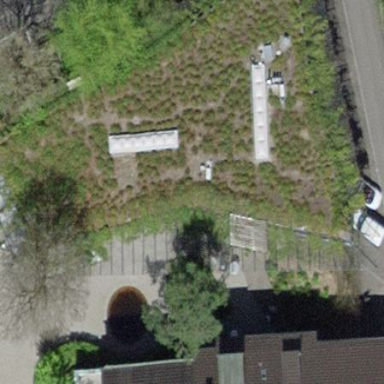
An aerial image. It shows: Building with flat roof covered in grass.